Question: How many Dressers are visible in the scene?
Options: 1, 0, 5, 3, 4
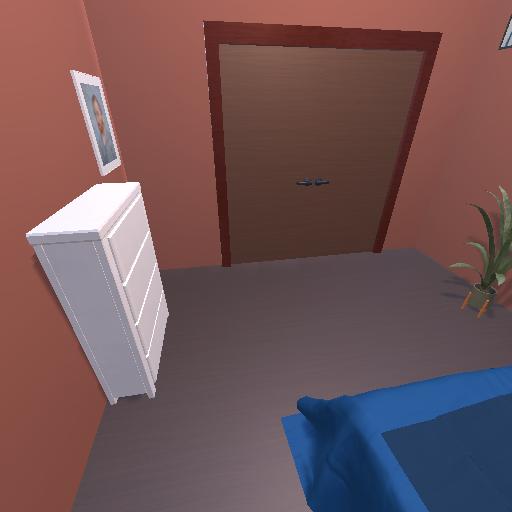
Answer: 1